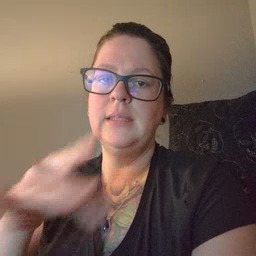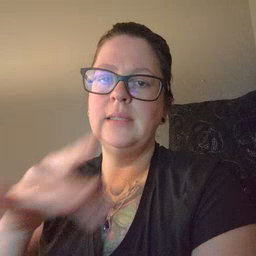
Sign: snack